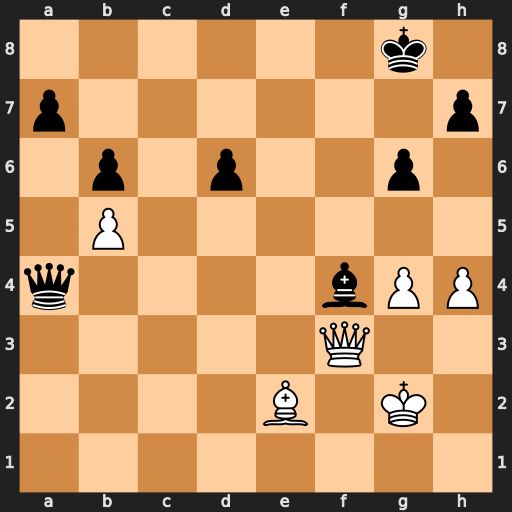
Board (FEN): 6k1/p6p/1p1p2p1/1P6/q4bPP/5Q2/4B1K1/8
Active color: w
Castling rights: -
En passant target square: -
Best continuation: Qd5+ Kf8 Bc4 Qc2+ Kf3 Qc3+ Kxf4